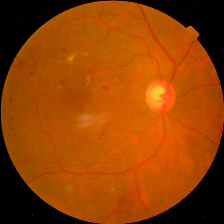
Diabetic retinopathy grade: No DR